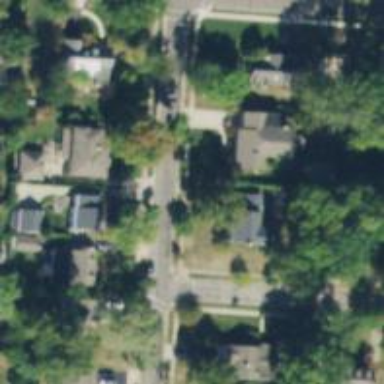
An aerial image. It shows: Residential driveway serving as service road.